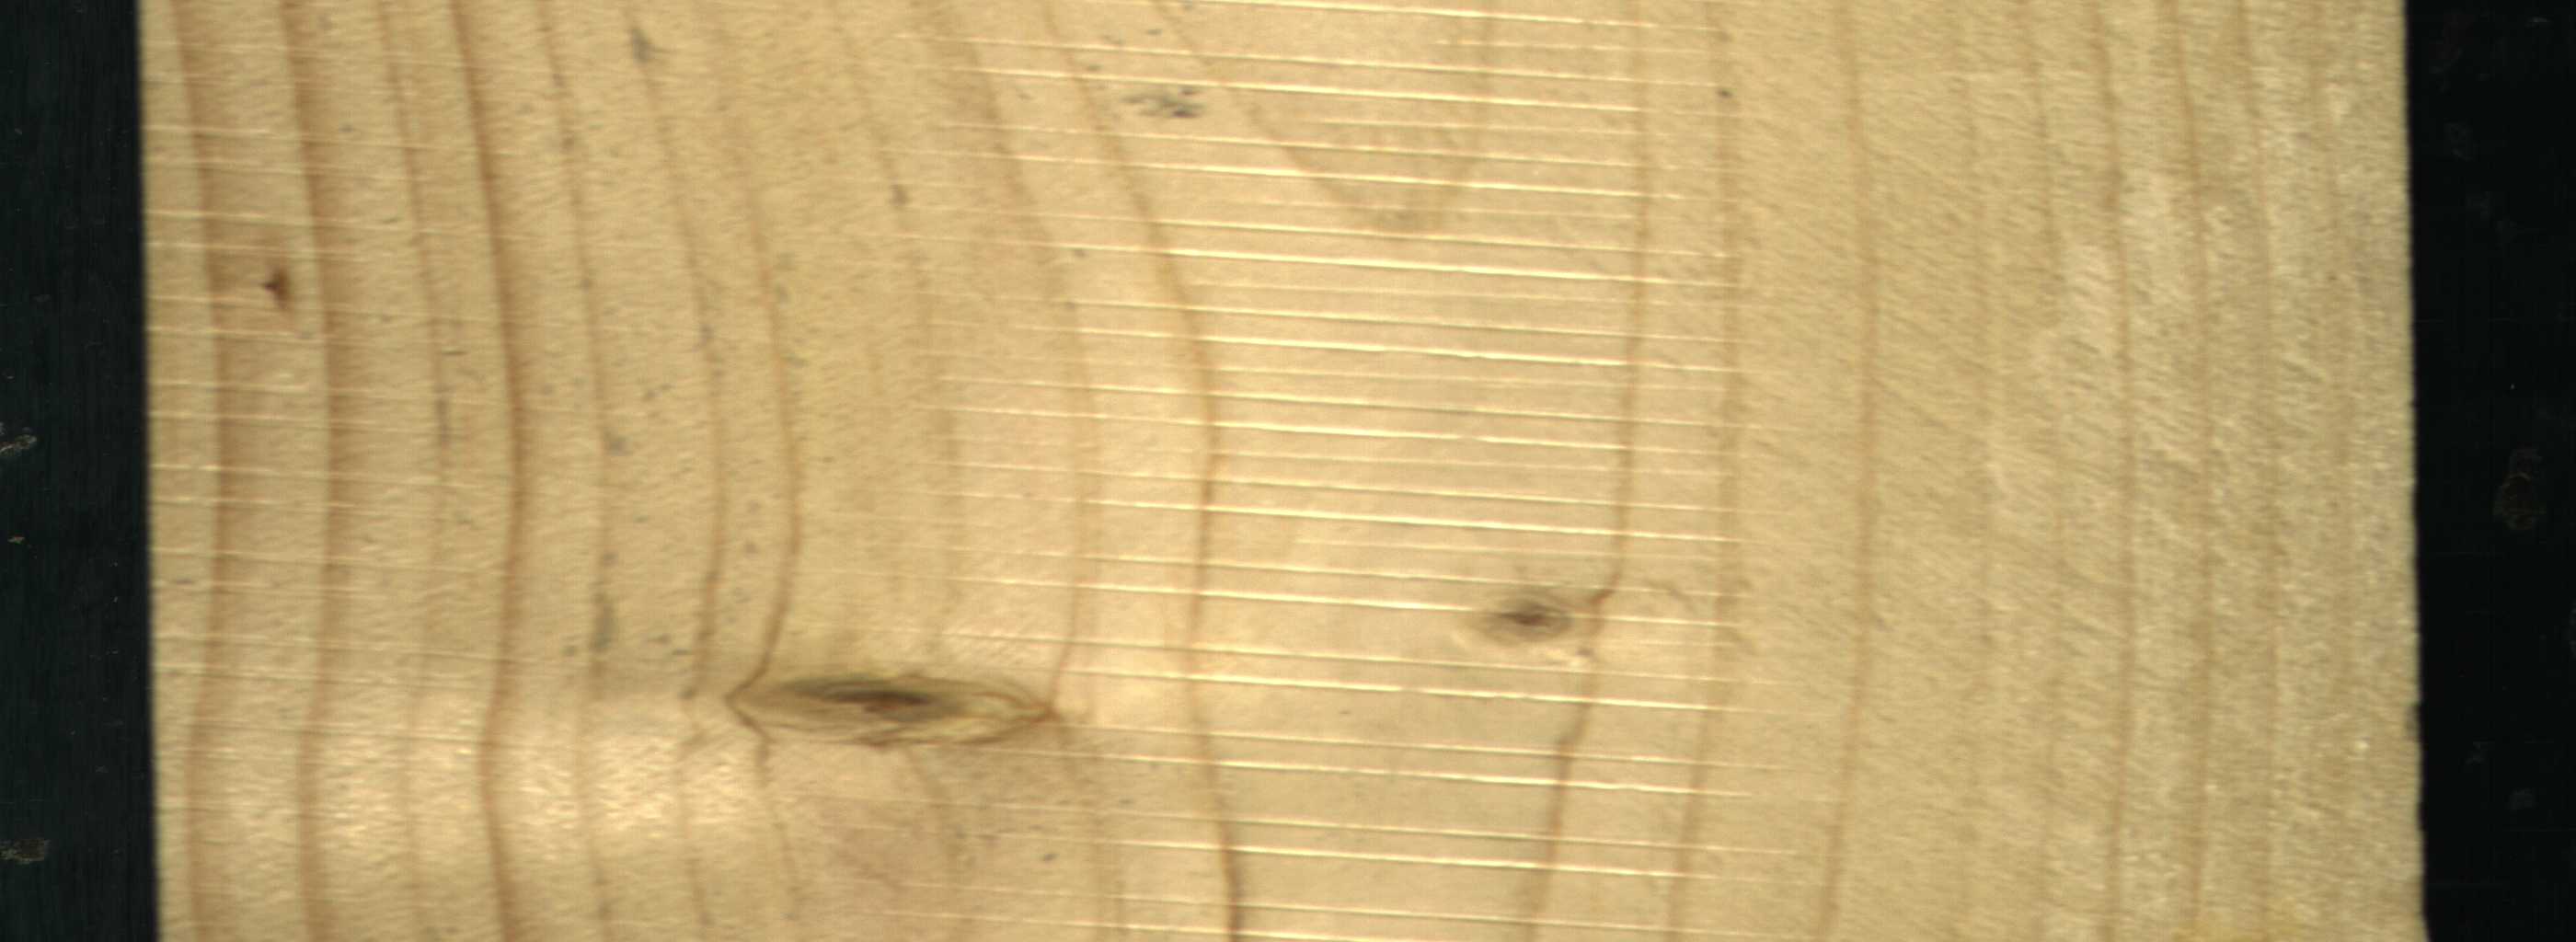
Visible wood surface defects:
Live_Knot
Live_Knot